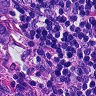
Metastatic tissue present: yes